Question: I am just a newbie to the wordpress. I have my design some thing like this(sample image attached). So can some one tell me how to get my menu like this. You can see in the left side menus no drop down menu is there. But in right side you can see the drop down menus. I am currently working with wordpress twenty eleven theme.
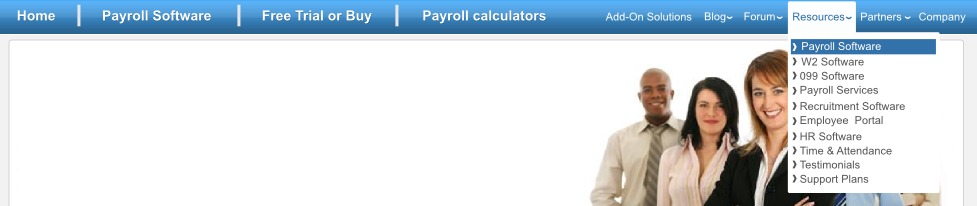
Answer: You need 2 separate menus. Add support for 2 menus in your theme
1)in your theme's functions.php add following code
'''
register_nav_menu( 'primary', 'Primary Menu');
register_nav_menu( 'secondary', 'Secondary Menu');
'''
2)then call these two menus side-by-side in header.php
'''
wp_nav_menu( array( 'theme_location' => 'primary' ) );
wp_nav_menu( array( 'theme_location' => 'secondary' ) );
'''
Rest, you gonna have to do the css to make them appear in the same line and with different font size etc..
3) from wp-admin area create two menus and assign them to primary and secondary menu
4) in your 2nd menu (the one which wud appear to the right), make sure dropdown links like 'payroll software', 'w2 software' are under the menu item 'Resources'
I guess that should do it...